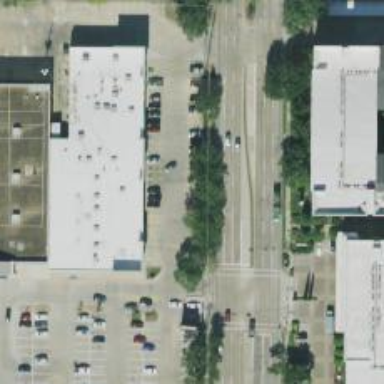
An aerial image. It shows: Parking space.